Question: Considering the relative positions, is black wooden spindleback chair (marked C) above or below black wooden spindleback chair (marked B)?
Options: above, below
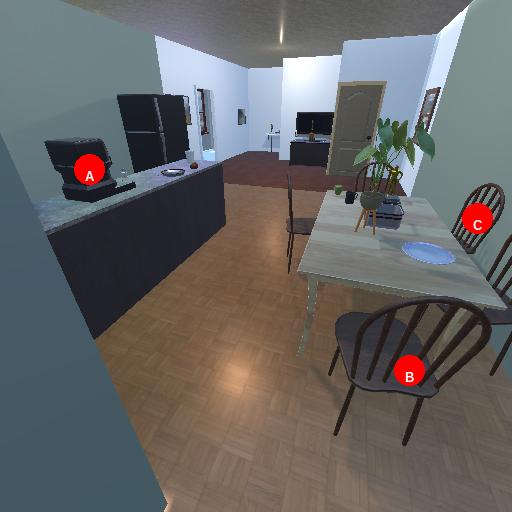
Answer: above